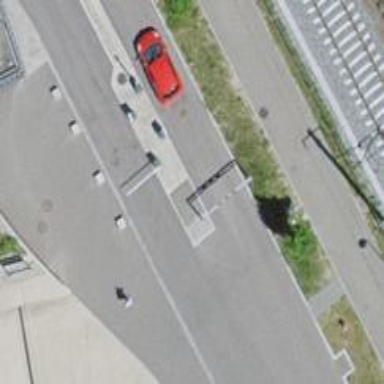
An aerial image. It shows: Lift gate barrier.